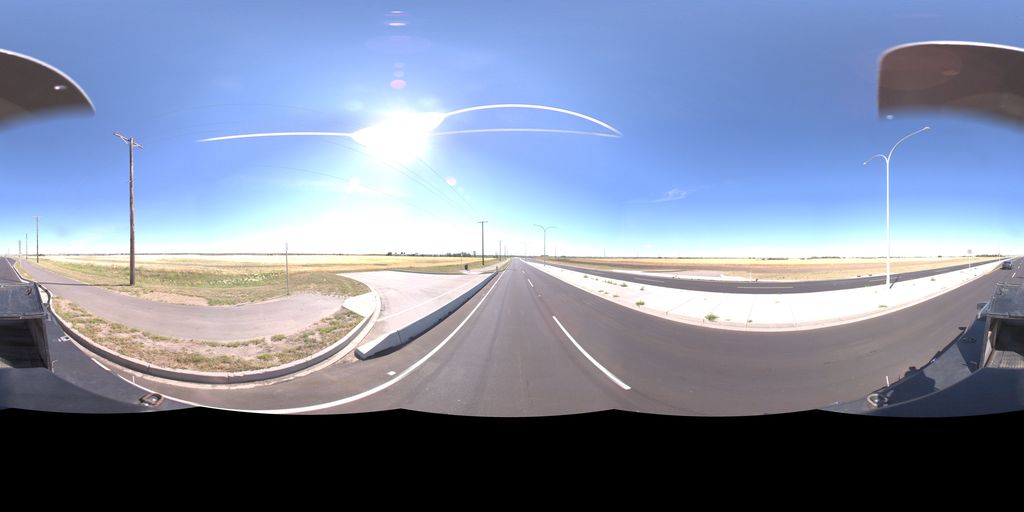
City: saskatoon